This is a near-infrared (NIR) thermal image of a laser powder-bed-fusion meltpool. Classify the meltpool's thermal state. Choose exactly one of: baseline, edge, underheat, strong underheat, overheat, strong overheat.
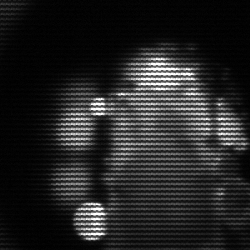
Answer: strong underheat